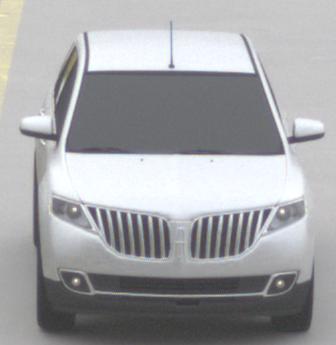
Make: Lincoln
Model: MKX
Detailed model: Gen. 1 CD3
Model produced from: 2010
Model produced until: 2015
Doors: 5
Color: white
Road condition: dry road
Daytime: morning or afternoon
Contrast: low contrast